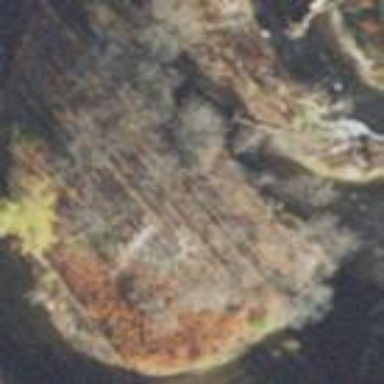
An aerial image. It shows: Islet covered with woodland.